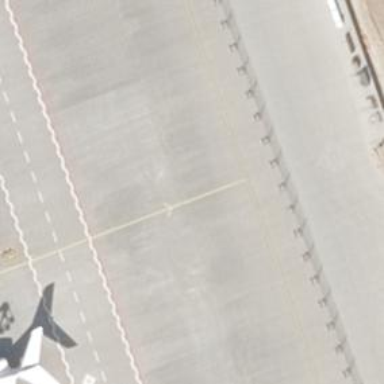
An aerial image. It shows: Parking position at the airport on concrete surface.